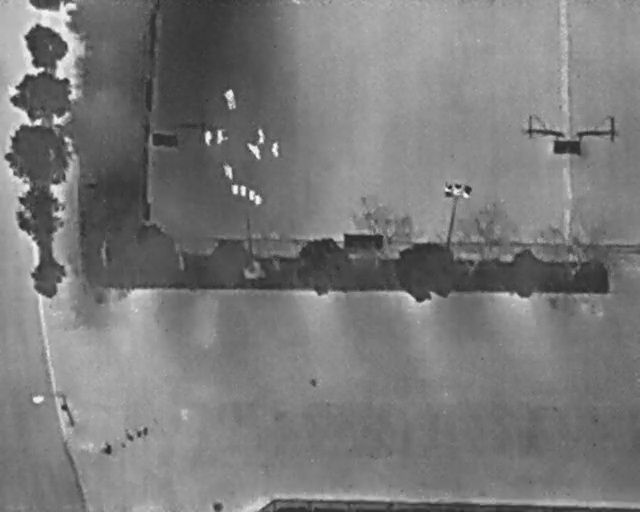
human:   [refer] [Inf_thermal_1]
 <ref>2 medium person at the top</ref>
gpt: <box>[[34, 18, 37, 20, 2], [38, 28, 40, 30, 2]]</box>

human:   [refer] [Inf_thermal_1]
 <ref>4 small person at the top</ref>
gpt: <box>[[33, 25, 35, 27, 2], [31, 25, 33, 27, 2], [39, 25, 41, 27, 2], [41, 28, 44, 29, 2]]</box>